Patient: sex M, age 53
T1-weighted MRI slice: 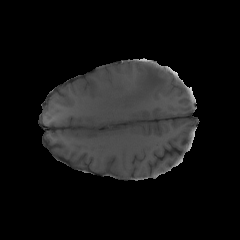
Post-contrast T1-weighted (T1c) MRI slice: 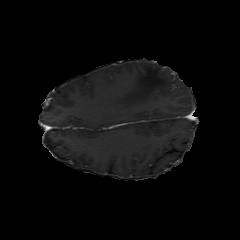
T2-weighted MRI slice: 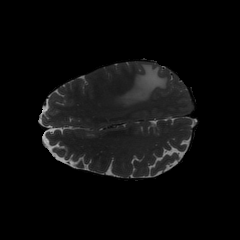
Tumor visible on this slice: yes
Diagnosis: Glioblastoma, IDH-wildtype
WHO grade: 4